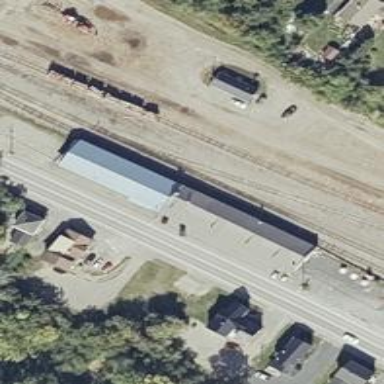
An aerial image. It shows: Railway yard in service.